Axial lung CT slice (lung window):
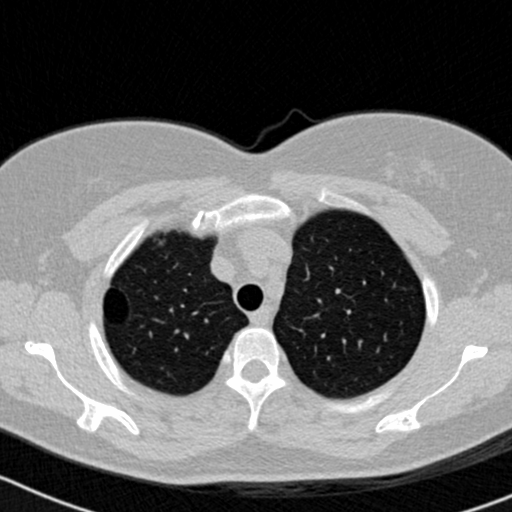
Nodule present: no